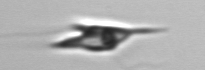
Label: Chrysochromulina_lanceolata